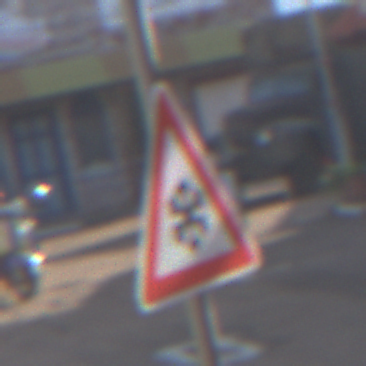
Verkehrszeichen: SchneeOderEisglaette
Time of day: MorningAfternoon
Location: Outdoor (Special)
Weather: PartlyCloudy
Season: NotSpecified
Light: Natural